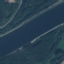
Land use / land cover: River